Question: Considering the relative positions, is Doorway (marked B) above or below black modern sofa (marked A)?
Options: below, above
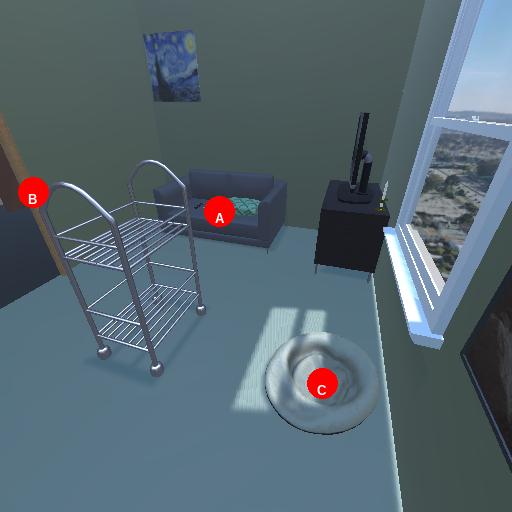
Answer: below